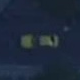
Vehicle type: Taxi